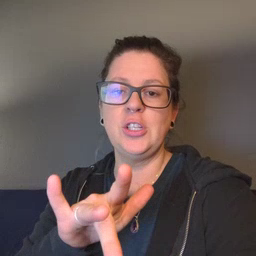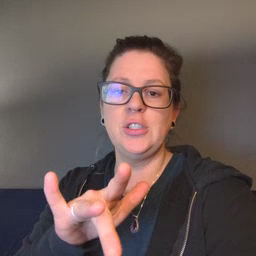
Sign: touch